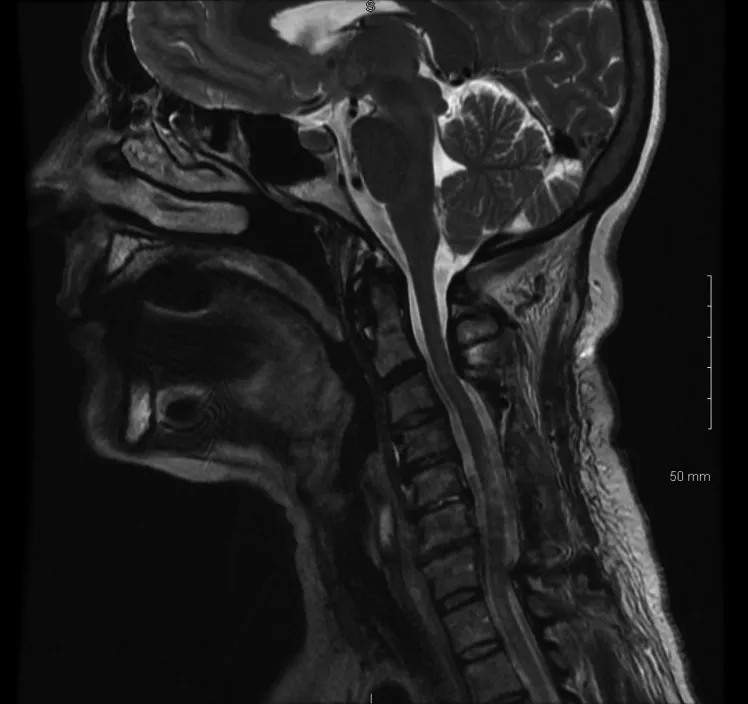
Postoperative MRI Scan of the Cervical Spine.
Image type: radiology (mri)